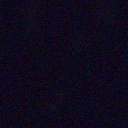
Screen state: off